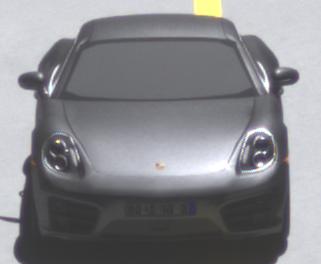
Make: Porsche
Model: Cayman
Detailed model: Cayman (981C)
Model produced from: 2013/03
Model produced until: 2014/04
Doors: 2
Color: gray
Road condition: dry road
Daytime: midday
Contrast: high contrast